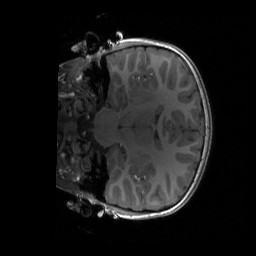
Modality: T1w
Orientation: coronal
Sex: female
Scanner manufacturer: siemens
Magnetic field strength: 3 T
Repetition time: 1.9 s
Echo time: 0.00243 s